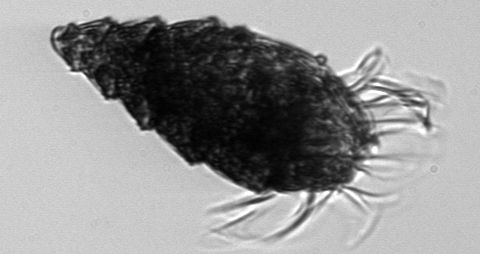
Label: Laboea_strobila